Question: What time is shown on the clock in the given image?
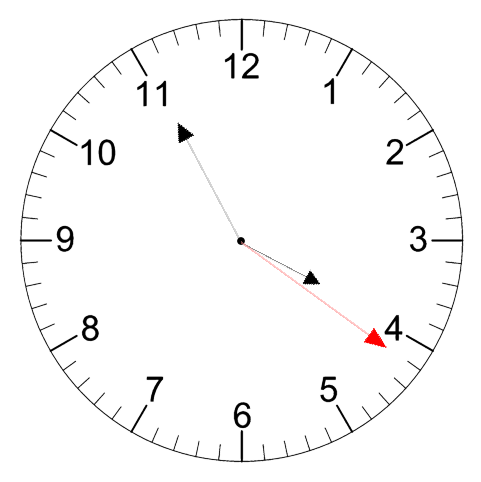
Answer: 03:55:21